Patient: sex M, age 51
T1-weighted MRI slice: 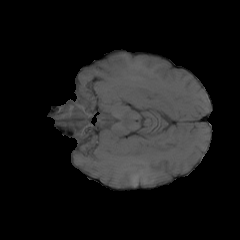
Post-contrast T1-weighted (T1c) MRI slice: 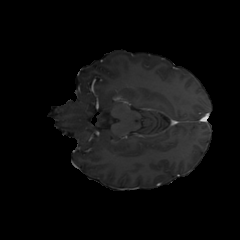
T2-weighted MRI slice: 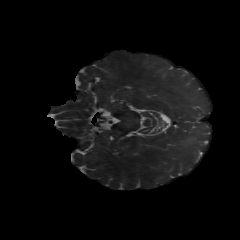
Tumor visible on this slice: no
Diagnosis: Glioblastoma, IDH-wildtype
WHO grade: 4